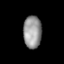
Tissue: lung
Cell type: Pericytes
Senescence score: 0.5684
Nuclear area (px): 581
Mean DAPI intensity: 149.355